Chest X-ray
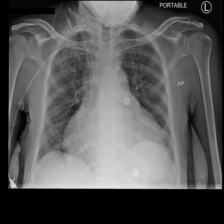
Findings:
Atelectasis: negative
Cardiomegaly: positive
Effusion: positive
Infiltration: negative
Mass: negative
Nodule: negative
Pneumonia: negative
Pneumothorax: negative
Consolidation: negative
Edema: negative
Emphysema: negative
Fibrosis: negative
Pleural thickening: negative
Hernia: negative